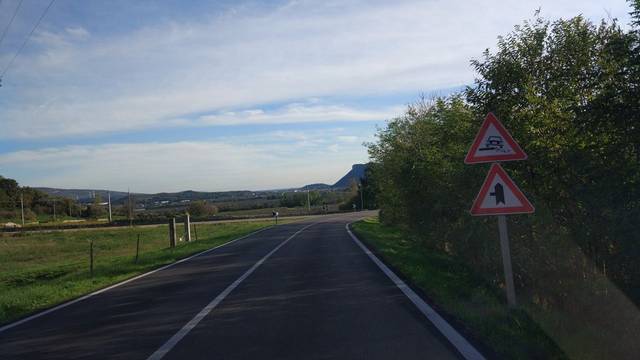
Region: Italy
Coordinates: 45.602, 10.738